Question: I have attached a screenshot of the issue I am trying to fix. I used some 'css' to get my logo to show up in the navigation while viewing in mobile. But now it doesn't look very good because it says below in text as well.
Can anyone see a way to change the "" text to "".
Also on a side note.... I am getting a bit of white pixels showing up on the very bottom of the navigation and cant see what is causing this.
www.jobspark.ca is my website. Thanks for taking a look.
UPDATE: Trying to change this menu text with javascript. Tried this code out but didn't seem to work.
'''
<script type="text/javascript" src="//ajax.googleapis.com/ajax/libs/jquery/1/jquery.min.js"></script>
<script type="text/javascript">Y.one("#mobile-navigation-title").set("text", "Menu");</script>
'''

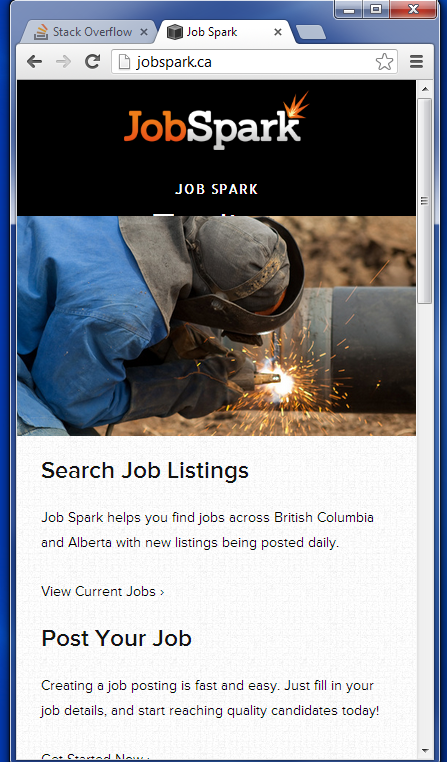
Answer: Using CSS, just hide '#mobile-navigation-title' and reposition the existing '#mobile-navigation-label' which is hidden behind the logo element.
'''
#mobile-navigation-title { display: none !important; }
#mobile-navigation-label { position: static !important; }
'''
You can use more specific selectors if you'd rather not use '!important' (fair enough) but for the sake of brevity, there you go.
Scrap all that JavaScript too, it's redundant.